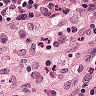
Metastatic tissue present: no